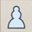
Piece: wP